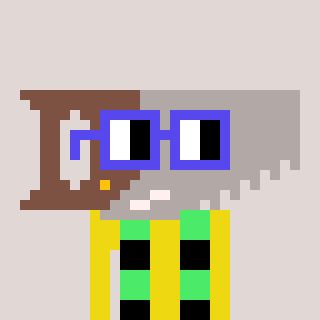
a pixel art character with square blue glasses, a saw-shaped head and a yellow-colored body on a warm background